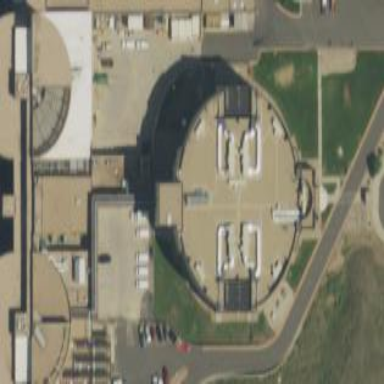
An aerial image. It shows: Police building owned by the government.